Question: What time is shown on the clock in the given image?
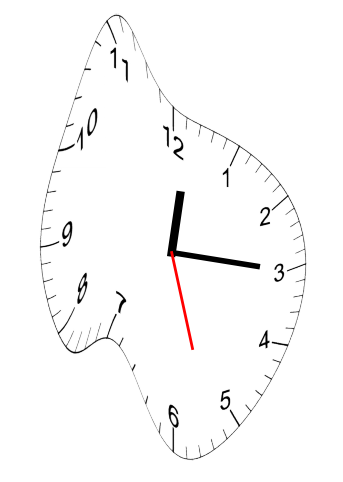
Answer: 12:15:27